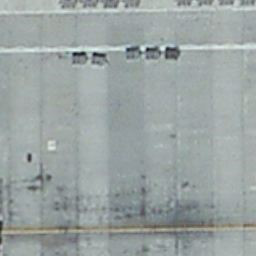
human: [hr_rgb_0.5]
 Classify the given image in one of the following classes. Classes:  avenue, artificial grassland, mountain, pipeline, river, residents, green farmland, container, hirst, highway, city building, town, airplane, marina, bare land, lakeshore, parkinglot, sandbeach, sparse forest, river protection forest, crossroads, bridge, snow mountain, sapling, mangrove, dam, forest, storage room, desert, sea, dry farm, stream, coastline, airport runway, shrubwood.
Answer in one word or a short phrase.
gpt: airport runway